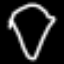
Label: diamond